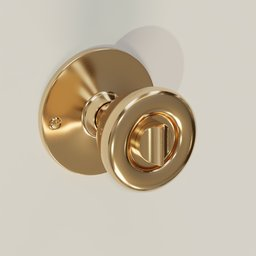
Label: mechanical